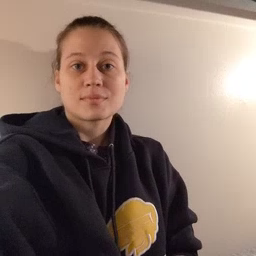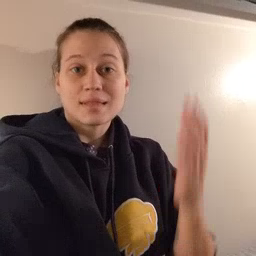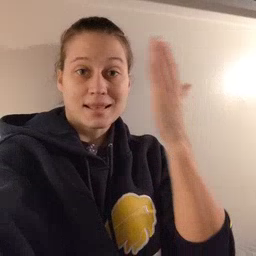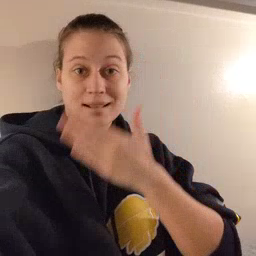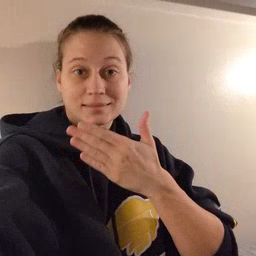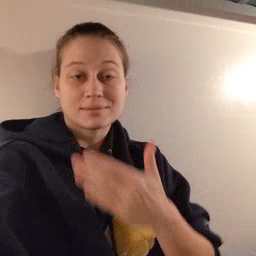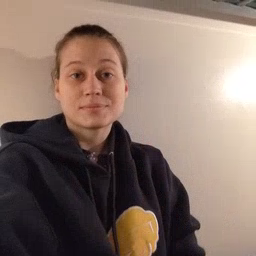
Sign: night